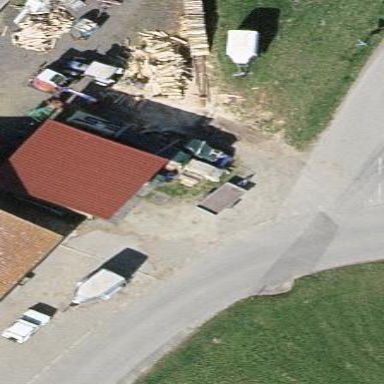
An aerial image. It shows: Farm building.